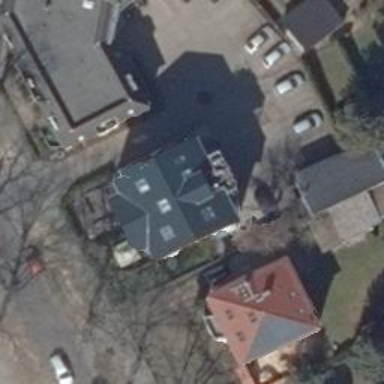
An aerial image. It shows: House with gambrel roof shape.